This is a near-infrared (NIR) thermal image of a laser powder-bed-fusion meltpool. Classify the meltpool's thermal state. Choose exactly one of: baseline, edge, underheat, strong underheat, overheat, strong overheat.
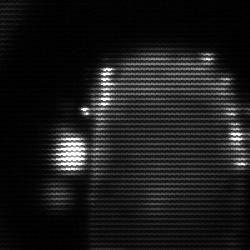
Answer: baseline